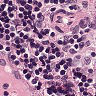
Metastatic tissue present: no